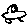
Label: car